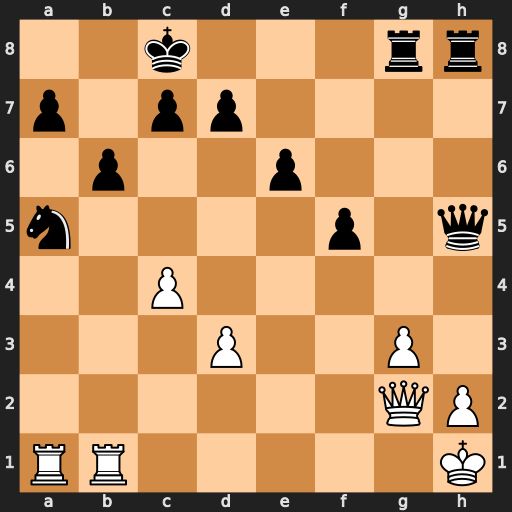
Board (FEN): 2k3rr/p1pp4/1p2p3/n4p1q/2P5/3P2P1/6QP/RR5K
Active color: w
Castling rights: -
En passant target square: -
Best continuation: Qa8#